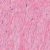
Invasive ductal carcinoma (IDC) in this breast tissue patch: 0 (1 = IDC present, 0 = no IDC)